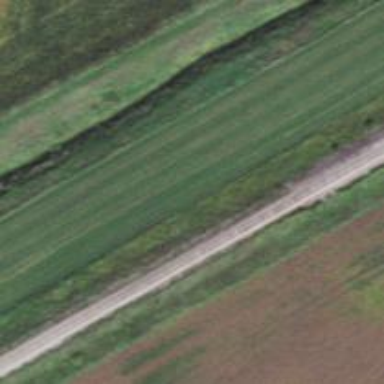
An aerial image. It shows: Railway track.